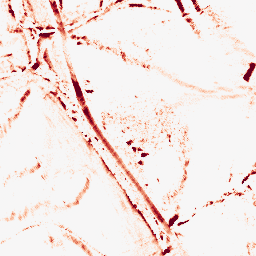
Category: morphological
Decomposition family: morphological_diamond
Decomposition parameters: operation: opening
radius: 5
Upsampling method: regularized
Upsampling parameters: scale: 4
lambda_reg: 0.01
Upsampling scale: 4